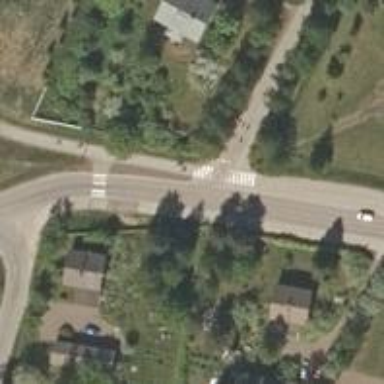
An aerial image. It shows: Cycleway with asphalt surface and zebra crossing.